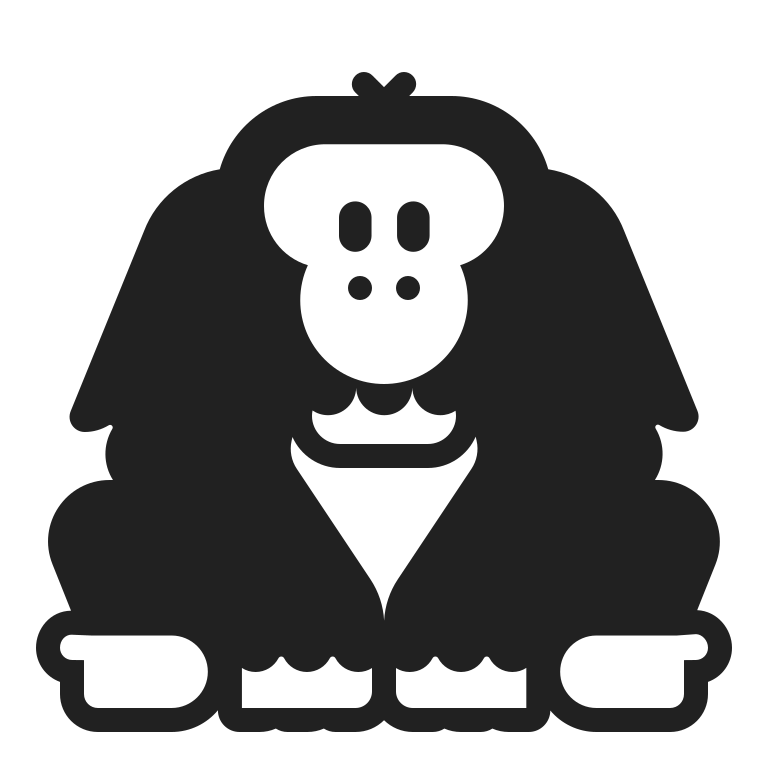
orangutan high contrast